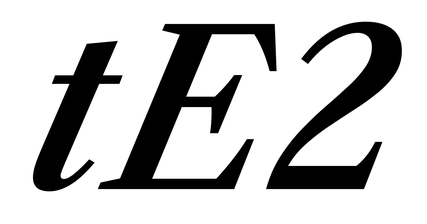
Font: LibreCaslonText-Italic_SemiBold_Italic